Interaction volume radius: 5 \u00c5
Interaction volume height: 25 \u00c5
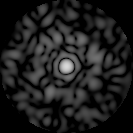
Disorder parameter: 0.848